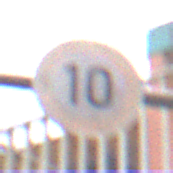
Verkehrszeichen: Geschwindigkeit10
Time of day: Midday
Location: Outdoor (Urban)
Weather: Overcast
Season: NotSpecified
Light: Natural